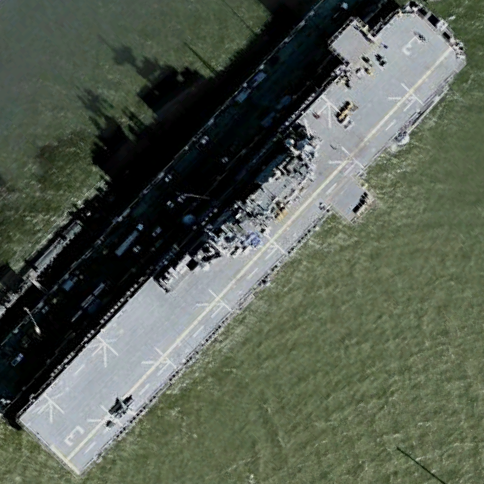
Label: assault